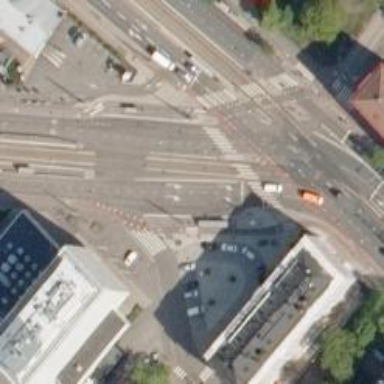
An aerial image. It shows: Tram railway with physical segregation markings and contact line electrification.